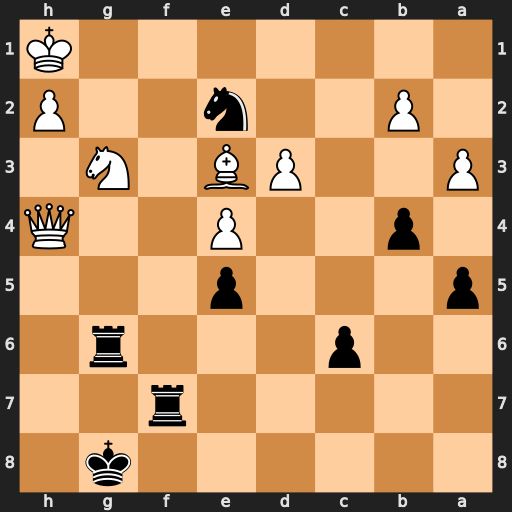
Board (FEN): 6k1/5r2/2p3r1/p3p3/1p2P2Q/P2PB1N1/1P2n2P/7K
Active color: b
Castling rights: -
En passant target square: -
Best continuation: Nxg3+ hxg3 Rh7 Qxh7+ Kxh7